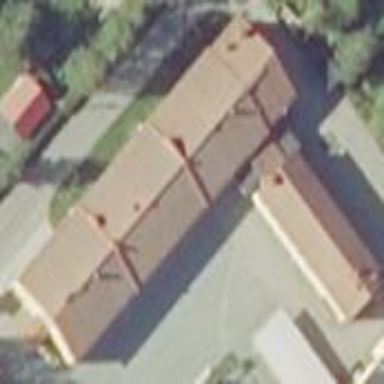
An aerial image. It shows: School building.